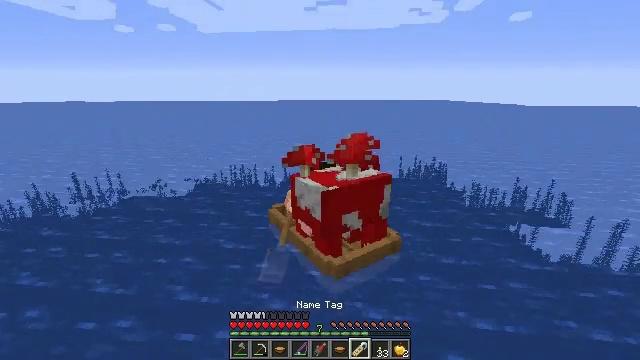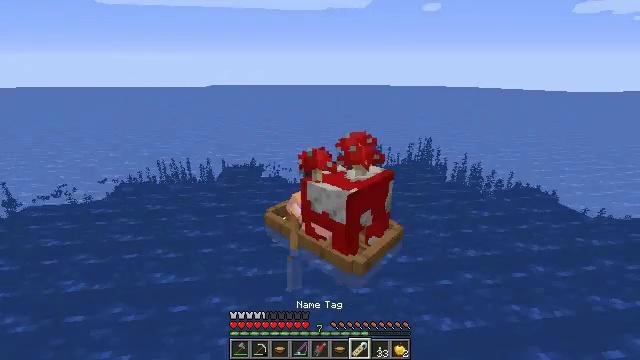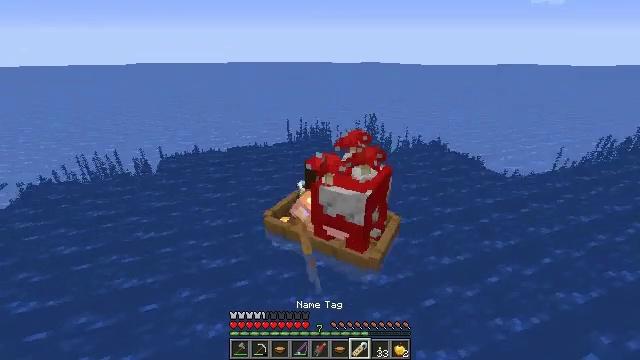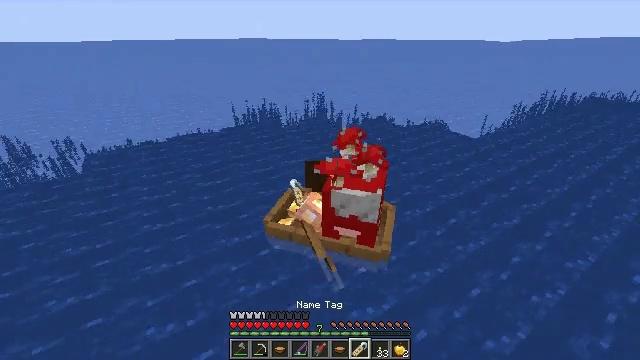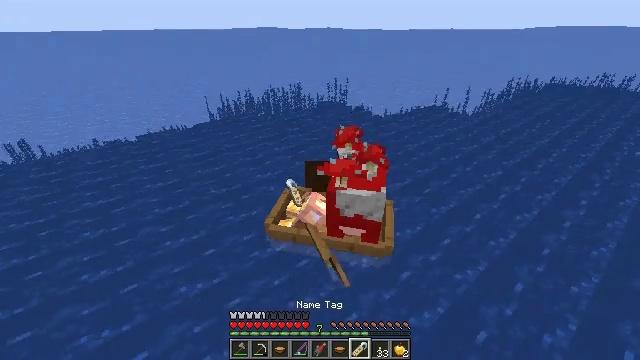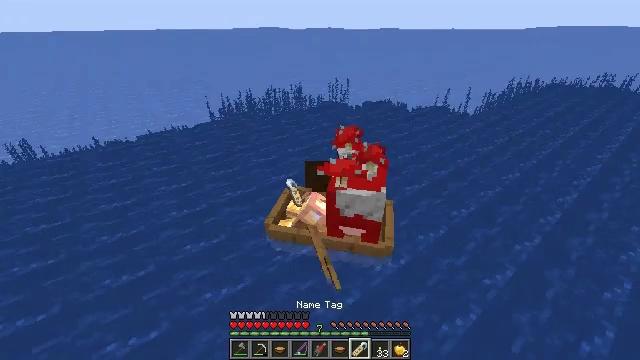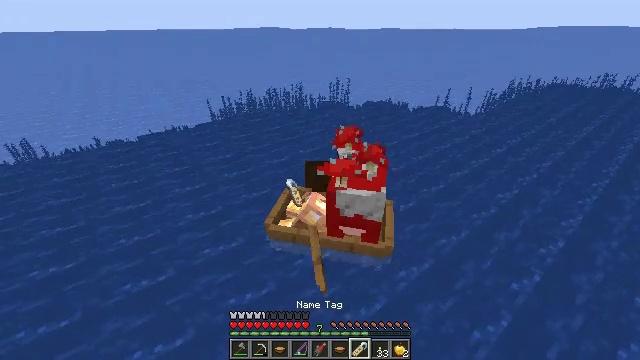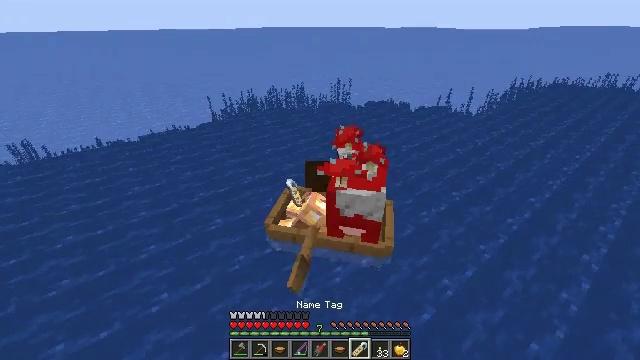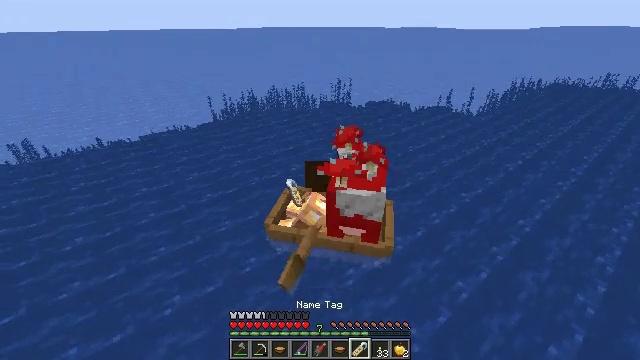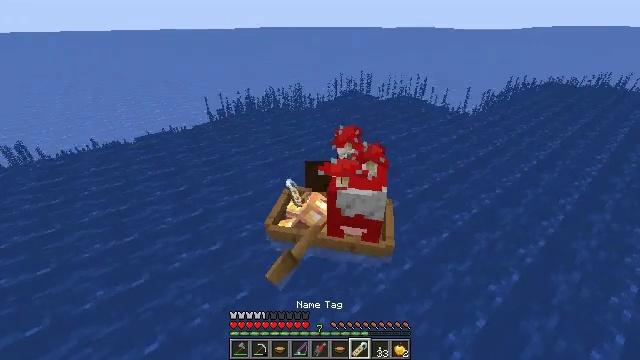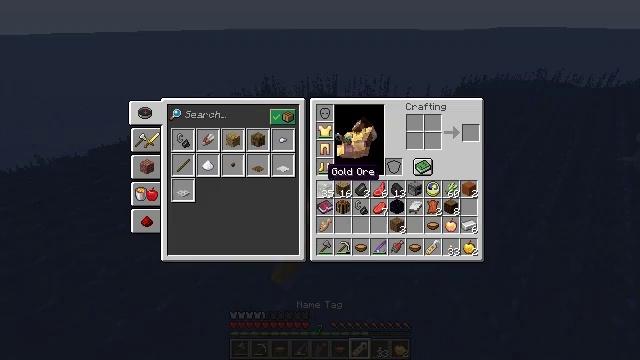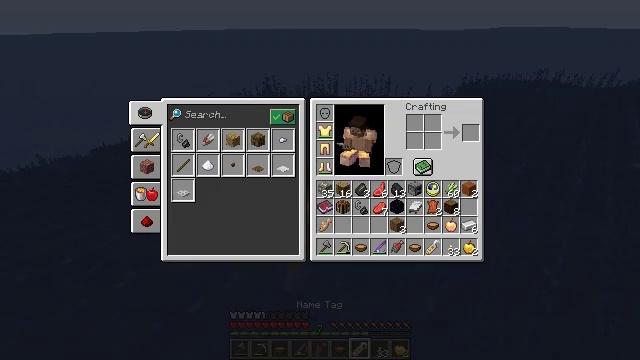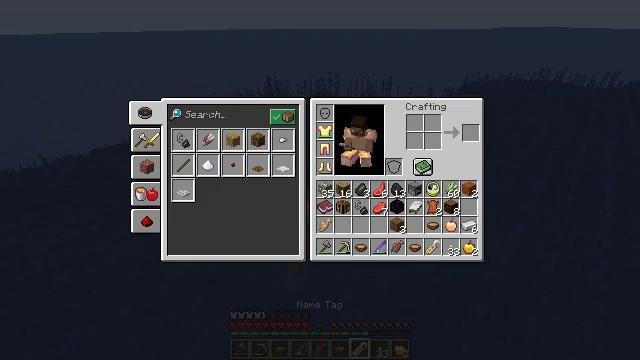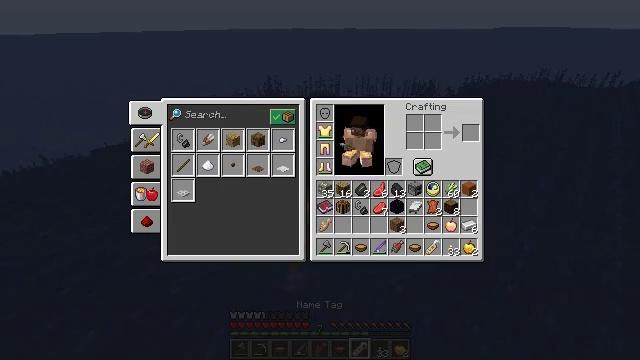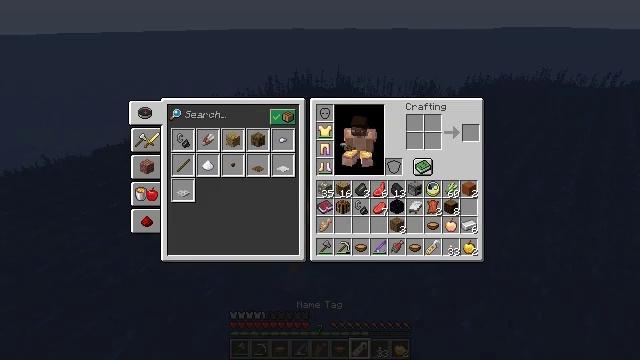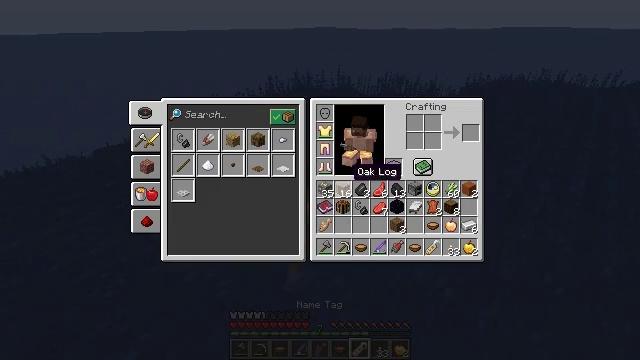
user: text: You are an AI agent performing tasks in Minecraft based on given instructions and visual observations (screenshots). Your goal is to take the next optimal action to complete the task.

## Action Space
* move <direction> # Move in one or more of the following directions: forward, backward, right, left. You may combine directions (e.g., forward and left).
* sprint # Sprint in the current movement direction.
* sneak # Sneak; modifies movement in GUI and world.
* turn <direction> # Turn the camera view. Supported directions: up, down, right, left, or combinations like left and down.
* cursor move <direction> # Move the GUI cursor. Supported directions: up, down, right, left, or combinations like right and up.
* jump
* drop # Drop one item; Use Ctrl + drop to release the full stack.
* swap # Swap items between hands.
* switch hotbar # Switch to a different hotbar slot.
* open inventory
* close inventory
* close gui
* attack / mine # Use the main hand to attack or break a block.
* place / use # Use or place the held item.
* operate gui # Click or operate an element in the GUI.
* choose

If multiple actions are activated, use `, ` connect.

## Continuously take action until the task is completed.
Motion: motion action
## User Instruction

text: Remove a name tag from the inventory.
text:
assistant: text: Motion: move forward, turn right and down
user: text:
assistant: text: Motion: move forward, turn right and down
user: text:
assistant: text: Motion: move forward, turn right and down
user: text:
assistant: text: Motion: move forward, turn right and down
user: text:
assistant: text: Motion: move forward
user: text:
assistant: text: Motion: move forward
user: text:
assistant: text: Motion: move forward
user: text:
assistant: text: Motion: move forward
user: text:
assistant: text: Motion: move forward
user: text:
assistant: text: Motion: move forward, turn right, open inventory
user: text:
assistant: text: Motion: move forward, cursor move right, open inventory
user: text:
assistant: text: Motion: move forward, open inventory
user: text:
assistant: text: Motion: open inventory
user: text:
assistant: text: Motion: no_op
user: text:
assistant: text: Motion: no_op
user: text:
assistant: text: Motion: no_op
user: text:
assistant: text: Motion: no_op
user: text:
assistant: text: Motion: cursor move left and up
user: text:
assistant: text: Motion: cursor move left and up
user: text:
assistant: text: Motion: no_op
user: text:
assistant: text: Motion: cursor move left and up
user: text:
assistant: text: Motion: cursor move left and up
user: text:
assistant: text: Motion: no_op
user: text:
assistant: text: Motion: cursor move right and down
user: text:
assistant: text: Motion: cursor move right and down
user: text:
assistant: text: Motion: cursor move right and down
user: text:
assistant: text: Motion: no_op
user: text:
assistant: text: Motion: cursor move left
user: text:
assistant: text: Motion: no_op
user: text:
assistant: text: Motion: no_op